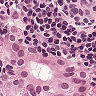
Metastatic tissue present: yes